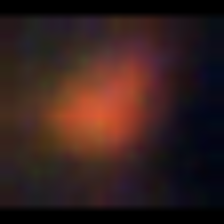
Taxon: NanoPlankton
Group: Other